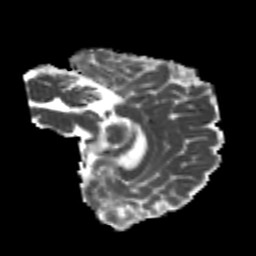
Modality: MD
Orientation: sagittal
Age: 22
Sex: female
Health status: healthy
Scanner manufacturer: philips
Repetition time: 7.388 s
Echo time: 0.08599 s